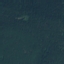
Land use / land cover: Forest